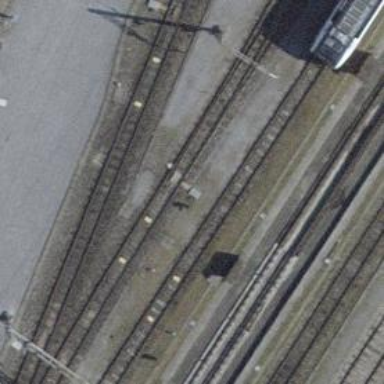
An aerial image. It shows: Narrow-gauge railway siding with electrified contact line. The siding has one track.